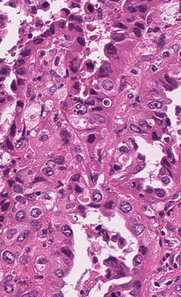
Tumor epithelial tissue: yes
Tumor-associated stroma tissue: no
Normal tissue: no